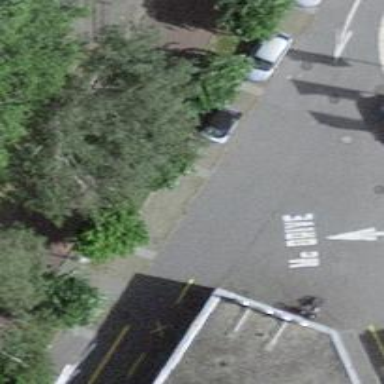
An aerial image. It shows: Asphalt parking aisle road for service vehicles.